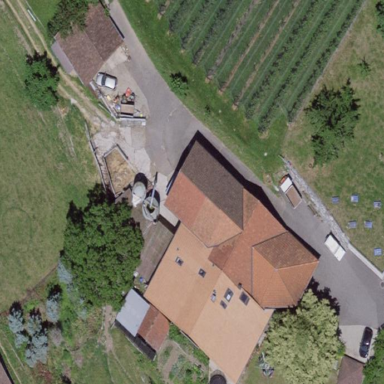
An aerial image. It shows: Farm building.